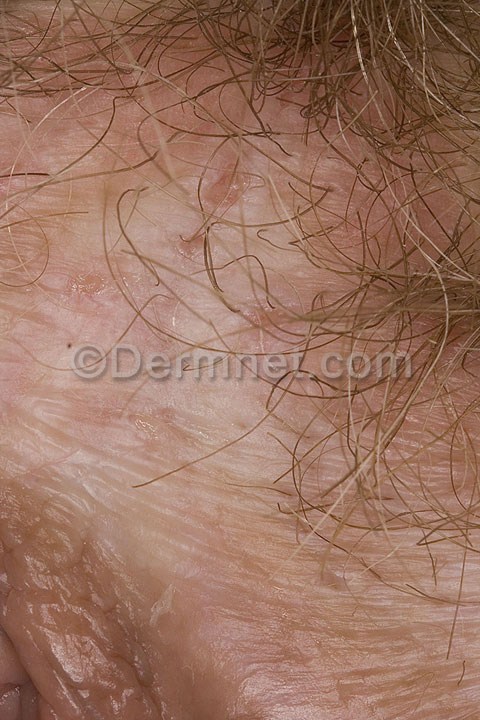
Disease: Psoriasis pictures Lichen Planus and related diseases